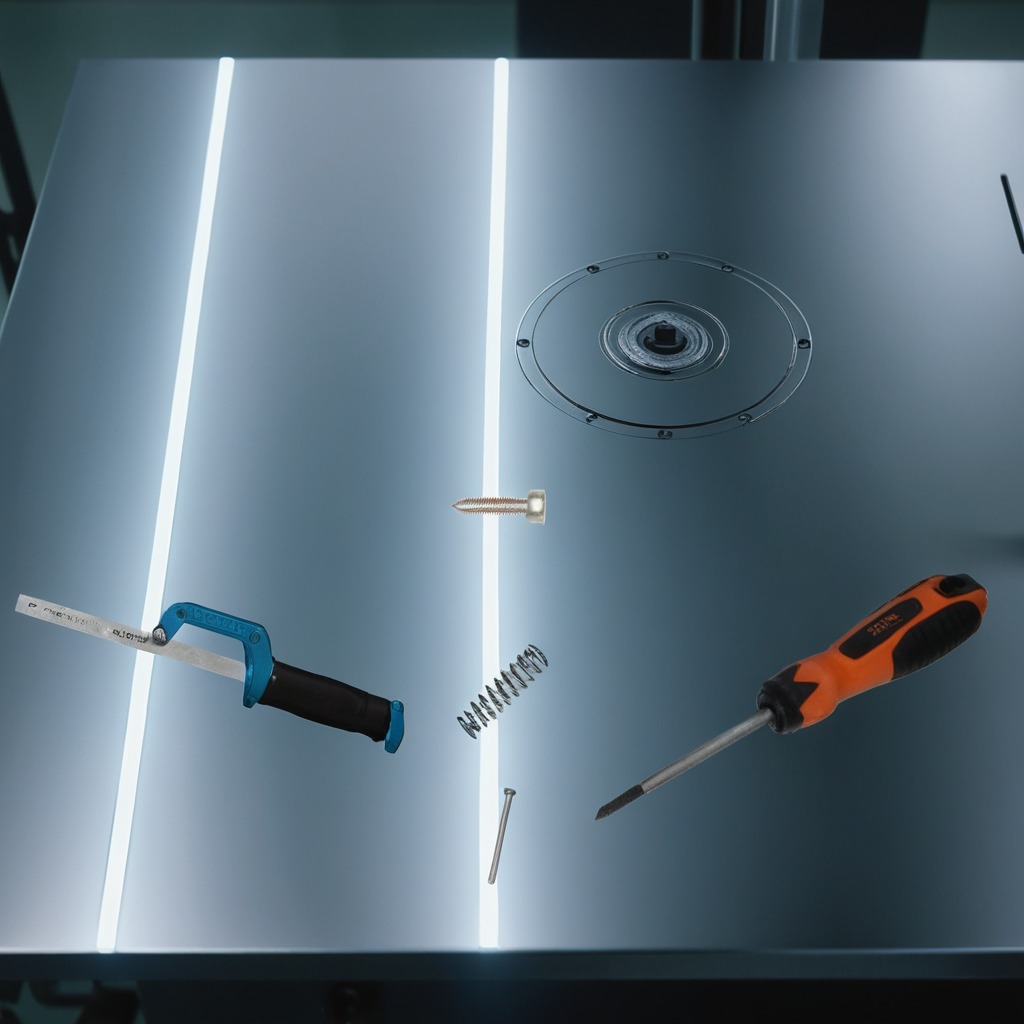
A metal machine screw, an iron nail, a coiled metal spring, a handheld metal saw, and a screwdriver are lying on the metal table.